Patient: sex M, age 45
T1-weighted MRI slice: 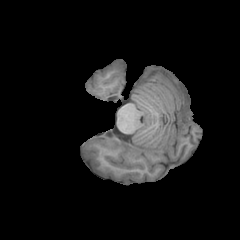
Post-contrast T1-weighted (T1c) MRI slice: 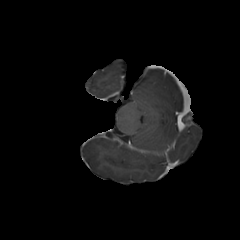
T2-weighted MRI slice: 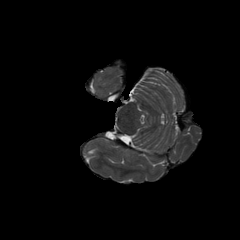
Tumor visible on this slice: no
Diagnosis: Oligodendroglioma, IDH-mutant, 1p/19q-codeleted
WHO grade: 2